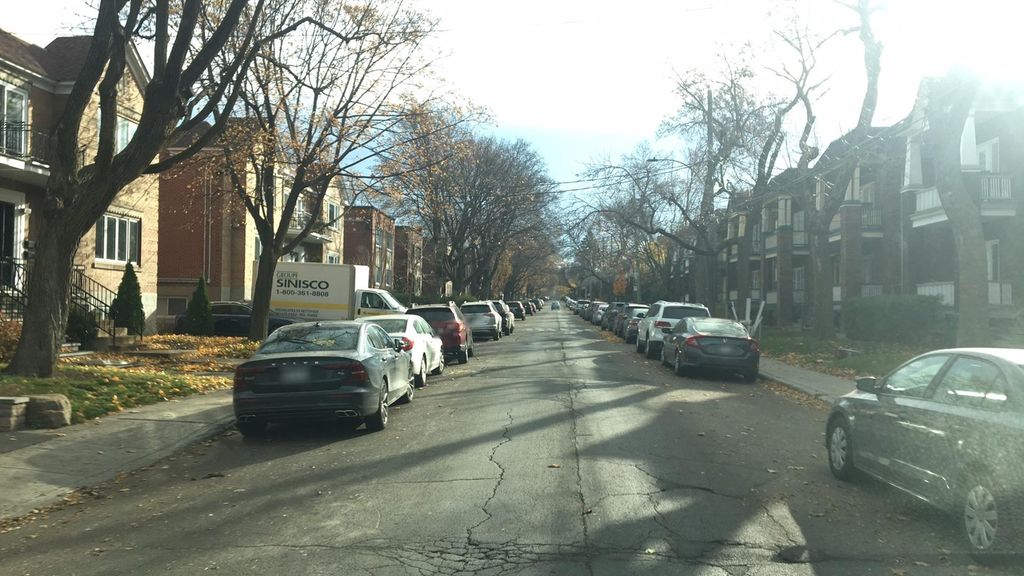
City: montreal